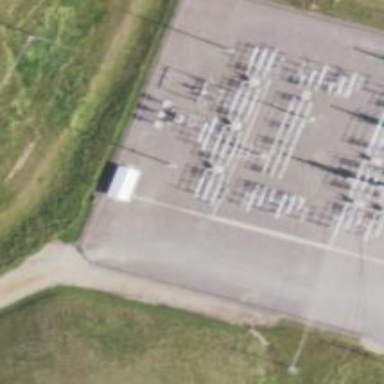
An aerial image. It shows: Mast used for lightning protection.